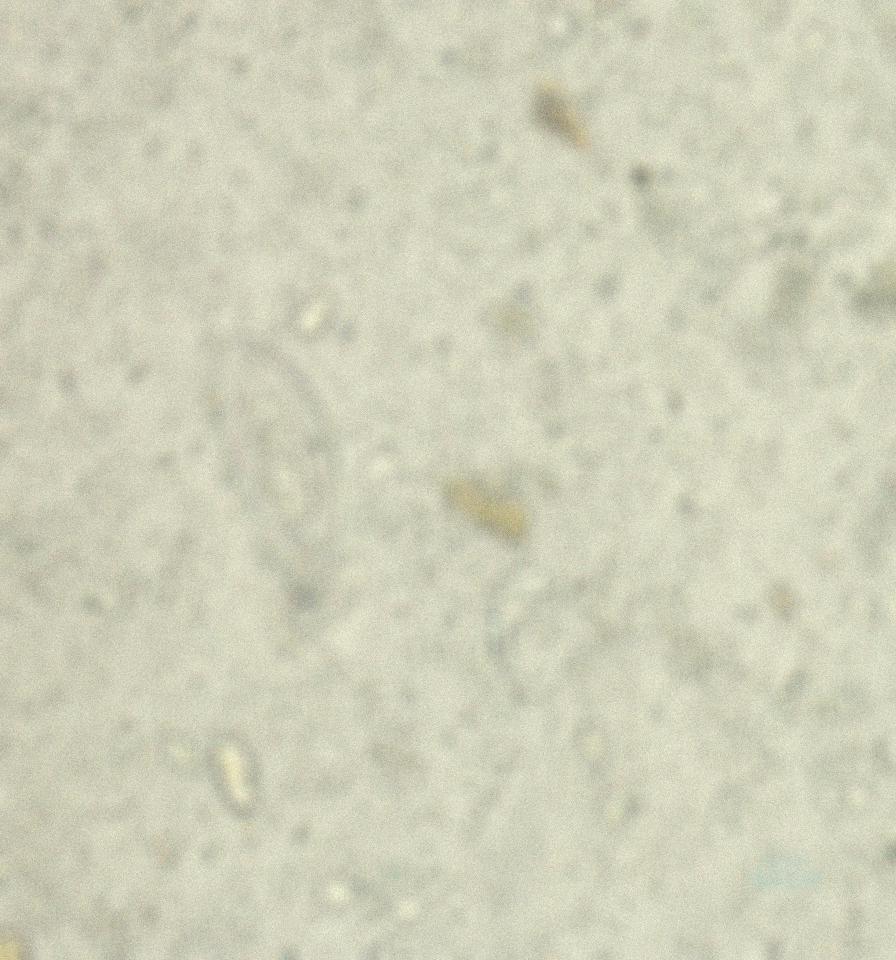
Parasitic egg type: Enterobius vermicularis